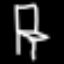
Label: chair